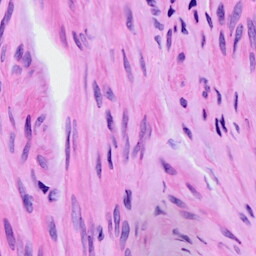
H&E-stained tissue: Ovarian